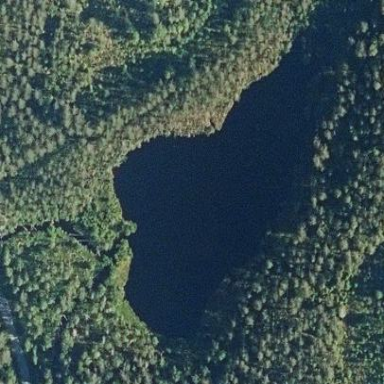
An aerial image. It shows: Serene pond surrounded by nature.